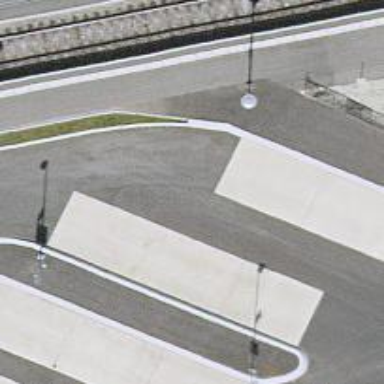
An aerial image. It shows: Bus stop with platform for public transport.